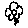
Label: flower